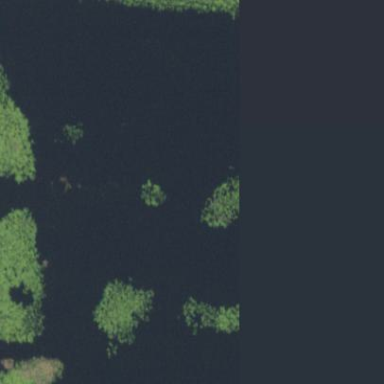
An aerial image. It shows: Wetland area.